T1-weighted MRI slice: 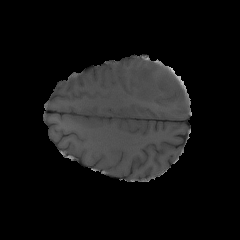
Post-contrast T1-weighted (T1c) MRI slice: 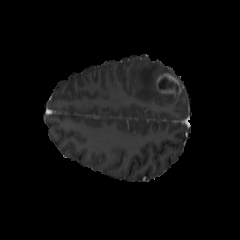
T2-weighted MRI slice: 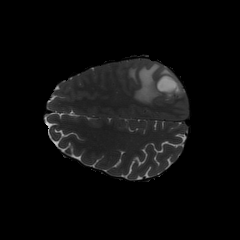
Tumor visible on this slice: yes